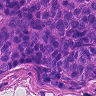
Metastatic tissue present: yes